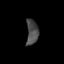
Tissue: prostate
Cell type: T cells
Senescence score: 0.2937
Nuclear area (px): 295
Mean DAPI intensity: 74.336